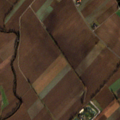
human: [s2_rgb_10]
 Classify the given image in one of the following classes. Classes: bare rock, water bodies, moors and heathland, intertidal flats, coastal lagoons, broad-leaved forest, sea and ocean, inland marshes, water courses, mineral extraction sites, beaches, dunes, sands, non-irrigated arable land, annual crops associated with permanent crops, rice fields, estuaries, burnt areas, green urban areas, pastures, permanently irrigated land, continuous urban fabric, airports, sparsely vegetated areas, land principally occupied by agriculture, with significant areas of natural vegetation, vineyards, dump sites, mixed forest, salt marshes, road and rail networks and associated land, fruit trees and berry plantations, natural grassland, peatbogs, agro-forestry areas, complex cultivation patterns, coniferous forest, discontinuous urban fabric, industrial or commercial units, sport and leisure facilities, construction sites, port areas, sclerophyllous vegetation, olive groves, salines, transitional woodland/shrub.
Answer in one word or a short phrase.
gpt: non-irrigated arable land, mixed forest